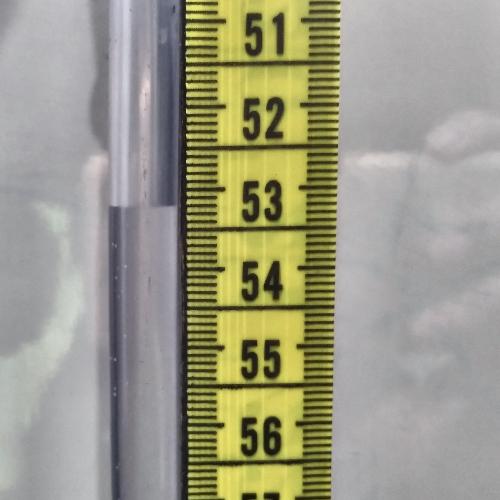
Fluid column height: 53.2 cm